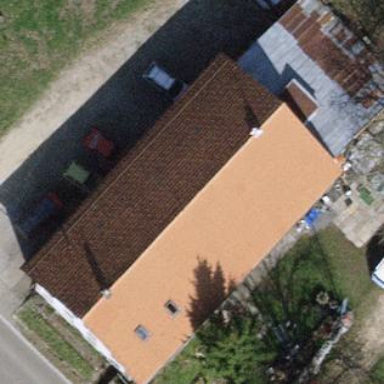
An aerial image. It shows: Simple house.